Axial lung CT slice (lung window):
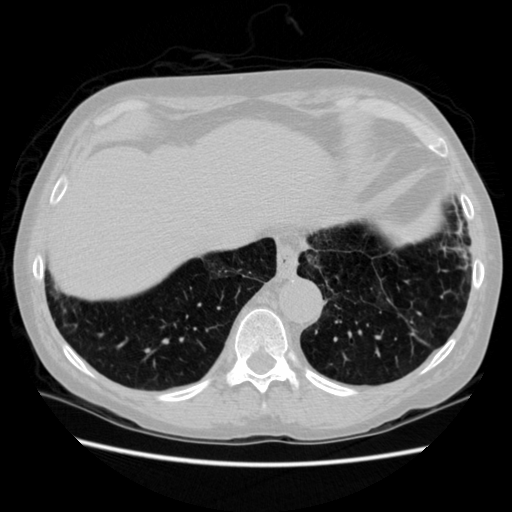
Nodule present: no